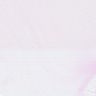
Metastatic tissue present: no